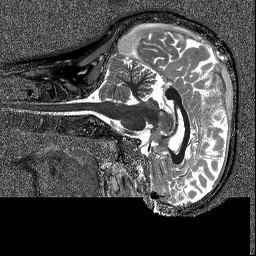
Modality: T1map
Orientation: sagittal
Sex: male